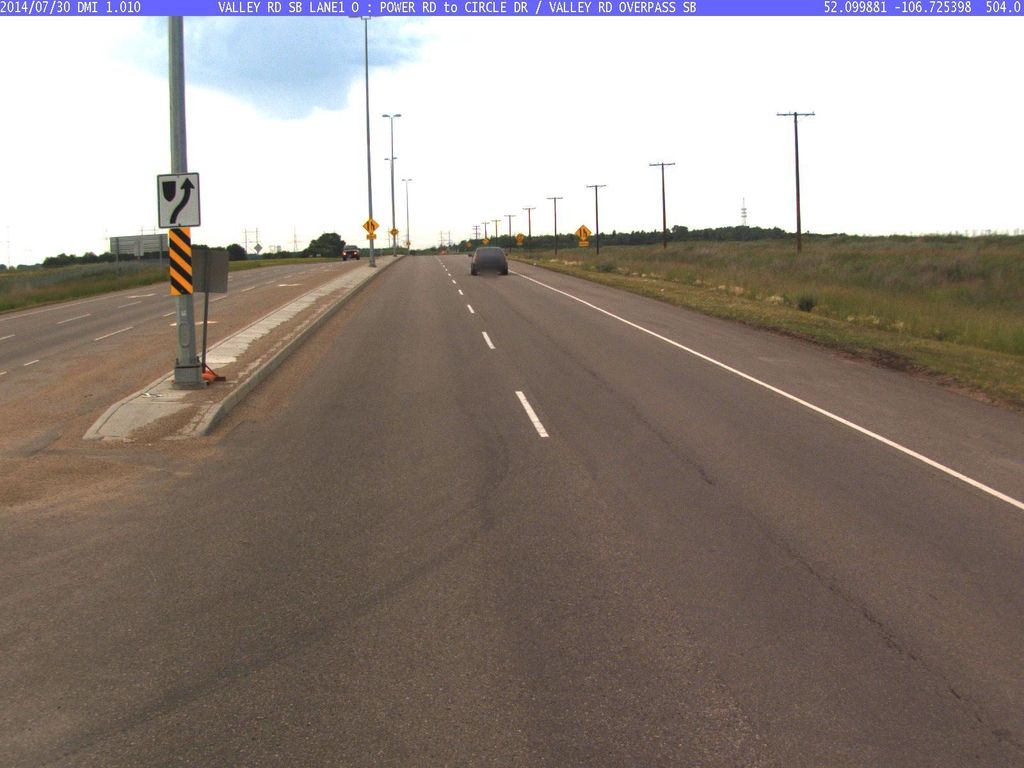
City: saskatoon